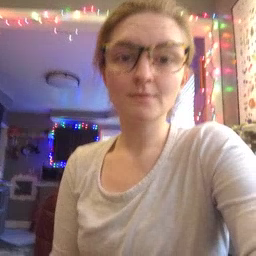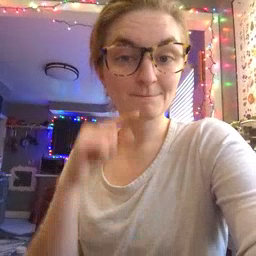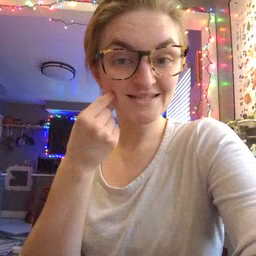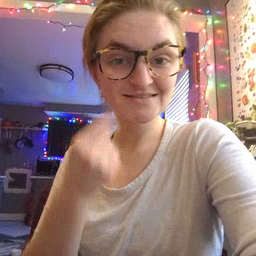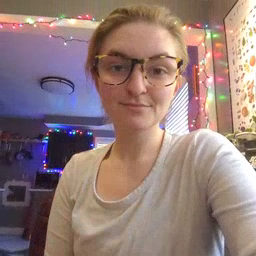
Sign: smile